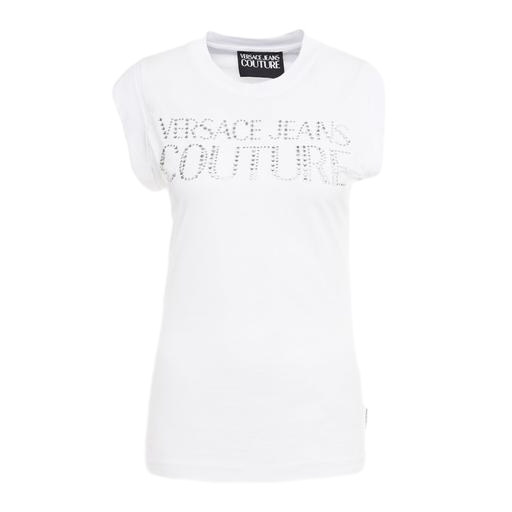
white sequined logo graphic t-shirt, white couture print t-shirt, white stud sleeve logo tee, white background